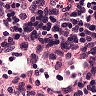
Metastatic tissue present: no